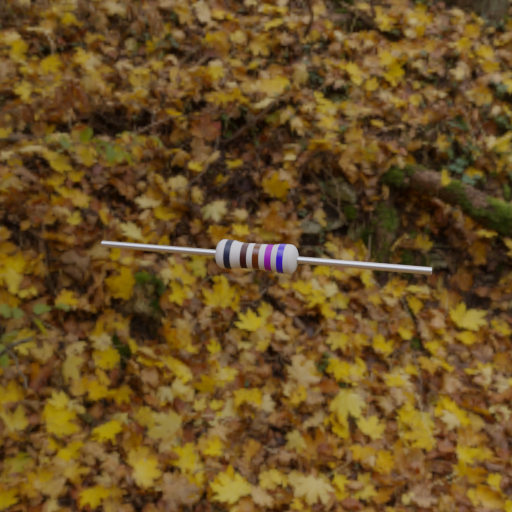
Resistor colour bands (in order): black, black, brown, violet, blue